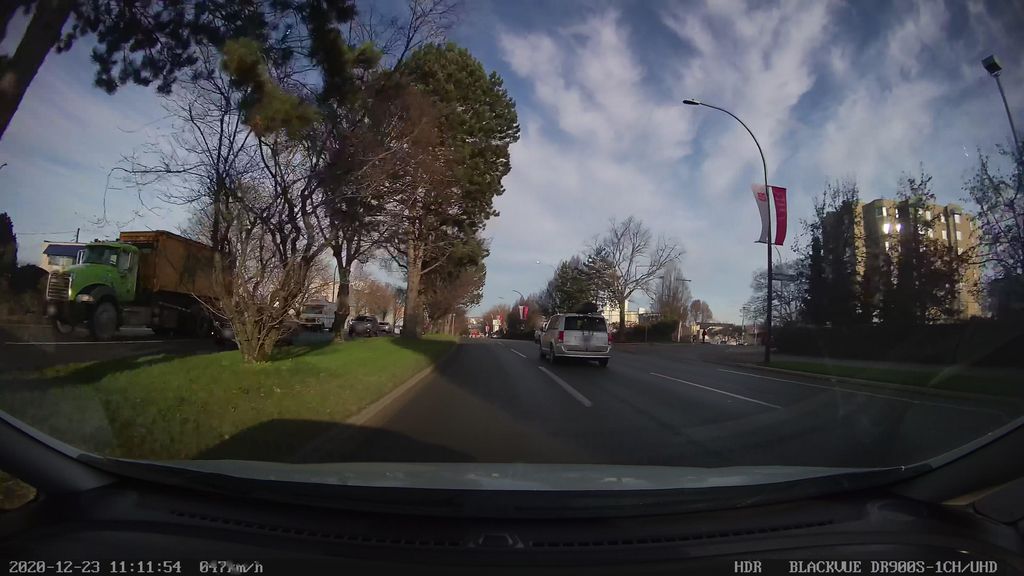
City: victoria